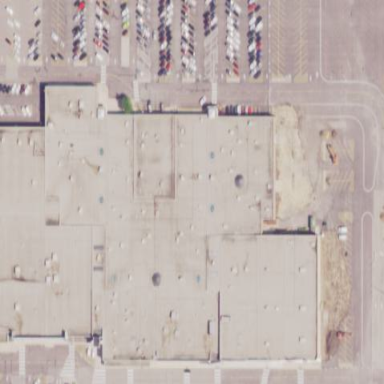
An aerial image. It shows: Mall building.